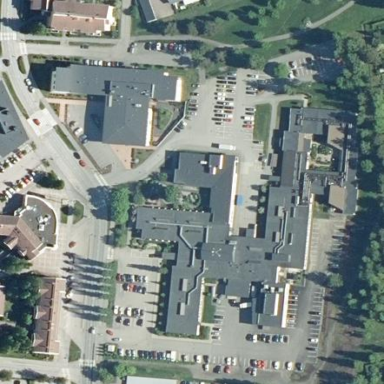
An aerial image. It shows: Healthcare clinic.